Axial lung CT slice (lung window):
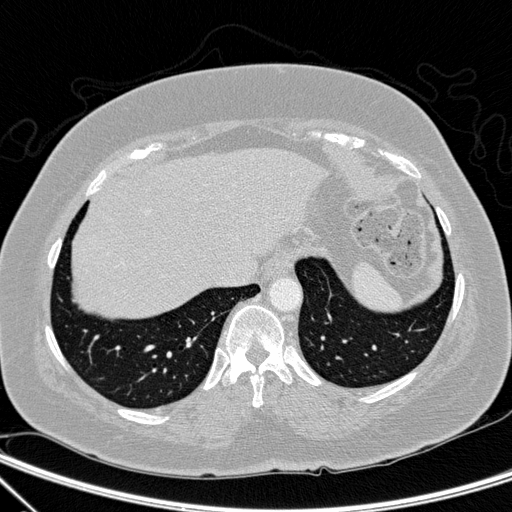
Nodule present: no